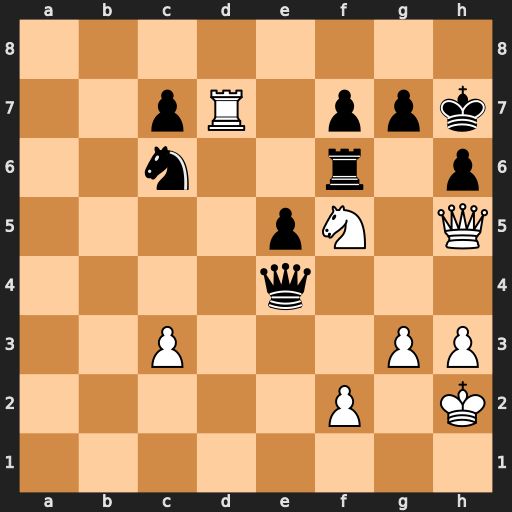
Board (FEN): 8/2pR1ppk/2n2r1p/4pN1Q/4q3/2P3PP/5P1K/8
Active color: w
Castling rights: -
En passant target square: -
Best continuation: Rxf7 Qxf5 Qxf5+ Rxf5 Rxf5